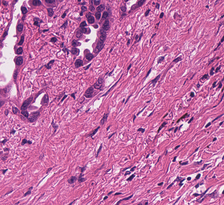
Tumor epithelial tissue: yes
Tumor-associated stroma tissue: yes
Normal tissue: no